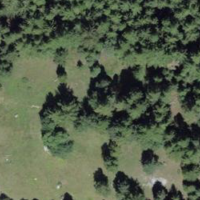
EUNIS habitat code: 44
Species observed at this site:
Erebia aethiops